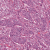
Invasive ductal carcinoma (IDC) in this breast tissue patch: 1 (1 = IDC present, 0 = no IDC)